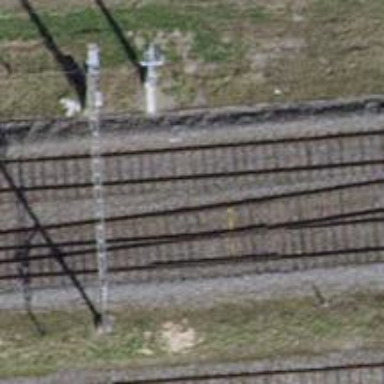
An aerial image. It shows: Railway siding with one electrified track and contact line for powering the train.